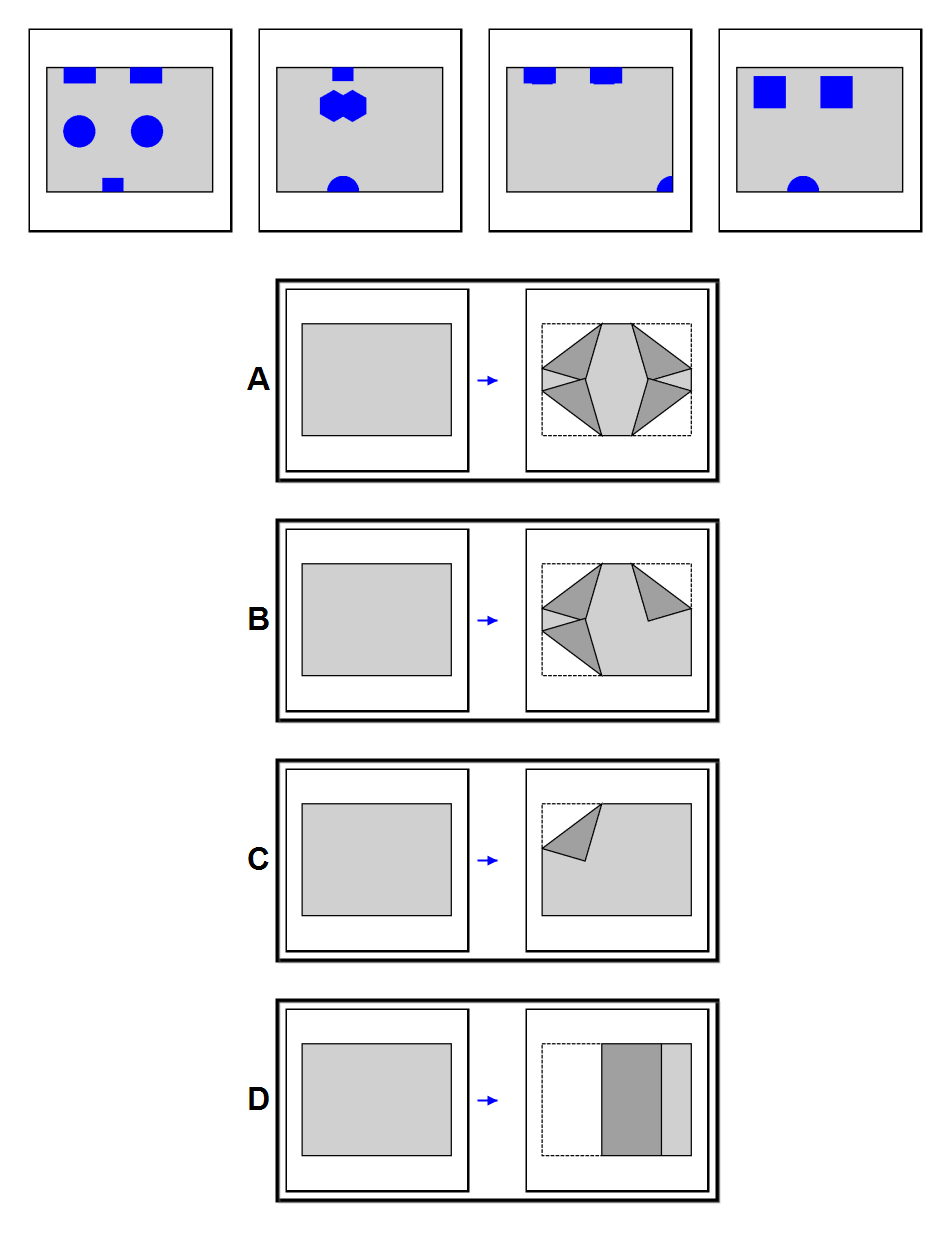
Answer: D